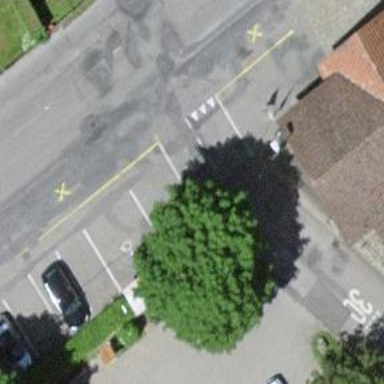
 serving as platform for public transportation."